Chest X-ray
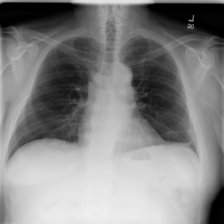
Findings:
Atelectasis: positive
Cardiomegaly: negative
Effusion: negative
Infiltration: negative
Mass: negative
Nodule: negative
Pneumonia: negative
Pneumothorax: negative
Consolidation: negative
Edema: negative
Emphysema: negative
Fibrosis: negative
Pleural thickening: negative
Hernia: negative